The image is a wavelet scalogram (time versus scale/frequency) of a rolling-element bearing's vibration signal. What is the most likely bearing condition (normal, inner_race, outer_race, ball)?
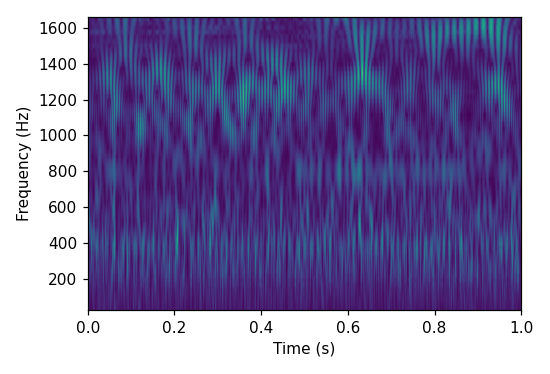
Answer: outer_race